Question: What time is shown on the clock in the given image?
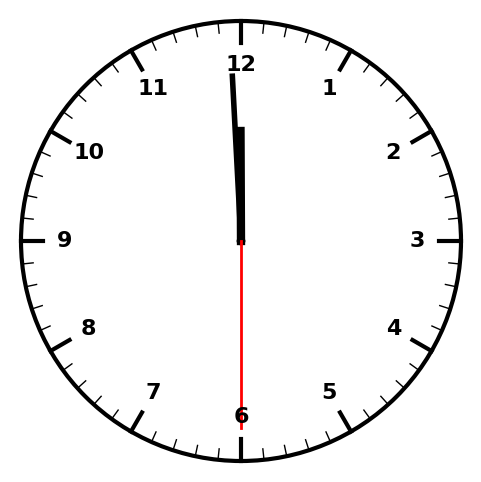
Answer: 11:59:30